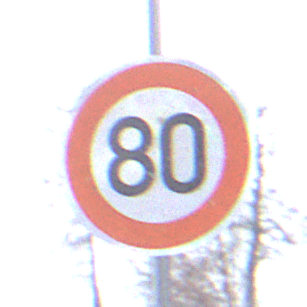
Verkehrszeichen: Geschwindigkeit80
Umgebung: Outdoor, Suburban
Tageszeit: MorningAfternoon
Wetter: Overcast
Licht: Natural
Jahreszeit: NotSpecified
Kontrast: LowContrast